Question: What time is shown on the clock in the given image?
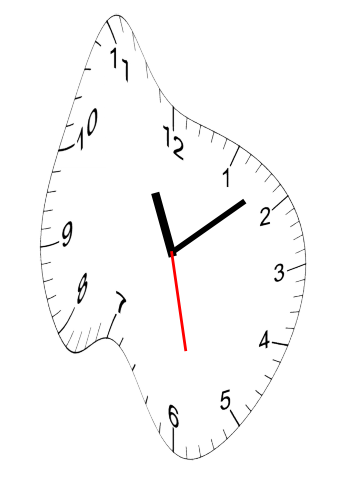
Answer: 11:08:28